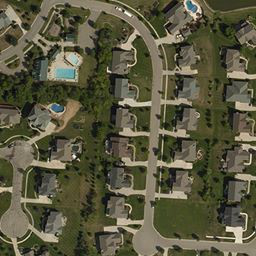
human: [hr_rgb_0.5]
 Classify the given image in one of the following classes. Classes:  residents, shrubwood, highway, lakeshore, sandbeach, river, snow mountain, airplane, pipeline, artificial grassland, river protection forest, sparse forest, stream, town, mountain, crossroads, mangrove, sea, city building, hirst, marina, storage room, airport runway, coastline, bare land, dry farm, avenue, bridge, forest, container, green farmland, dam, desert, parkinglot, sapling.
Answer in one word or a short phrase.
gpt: town